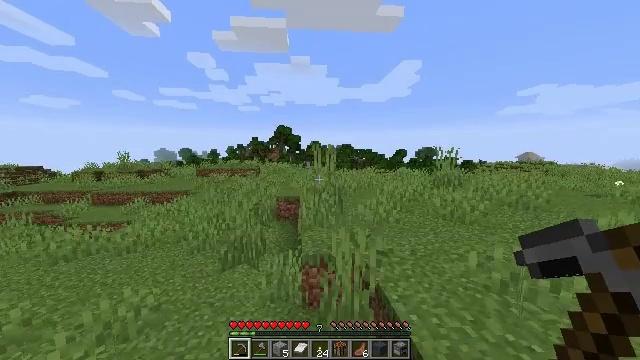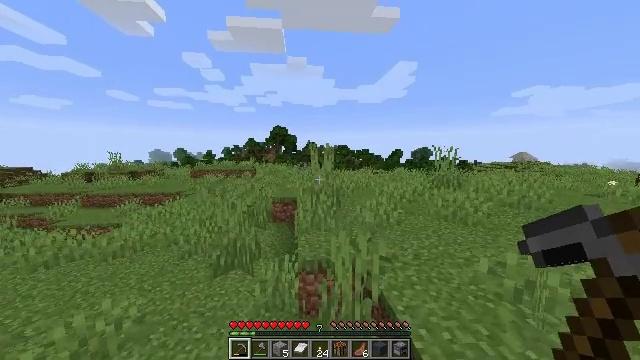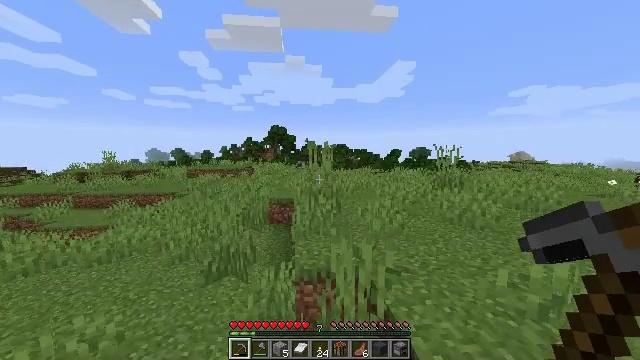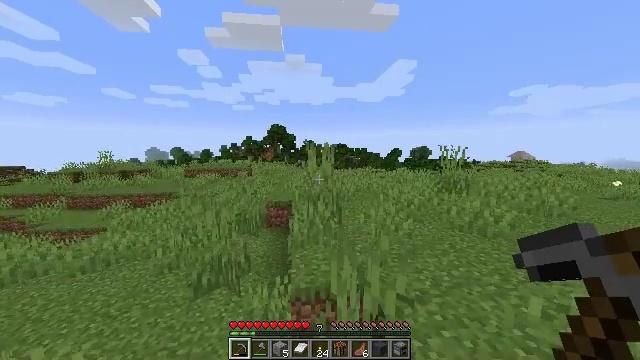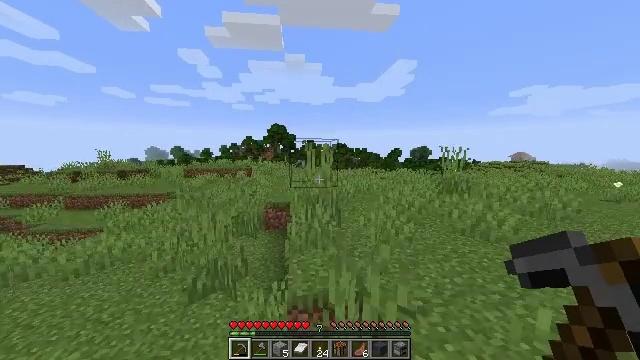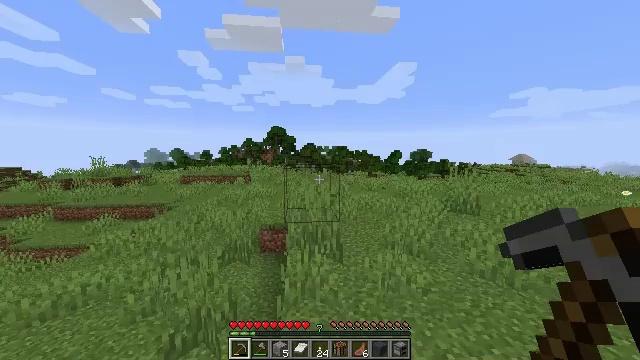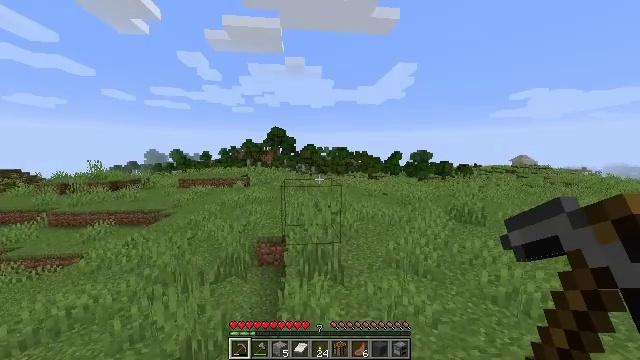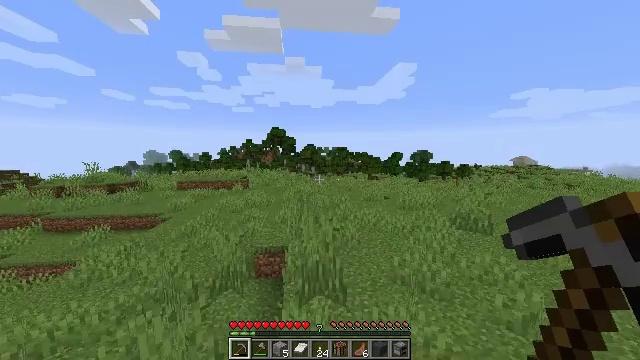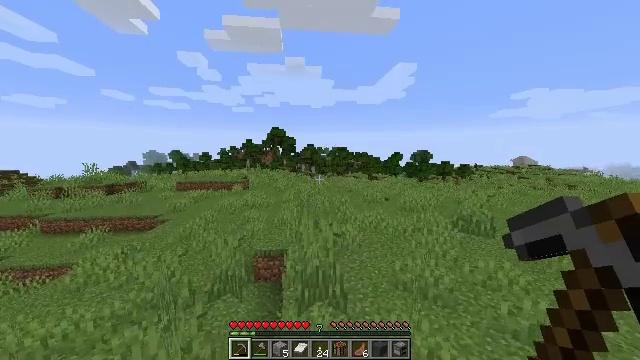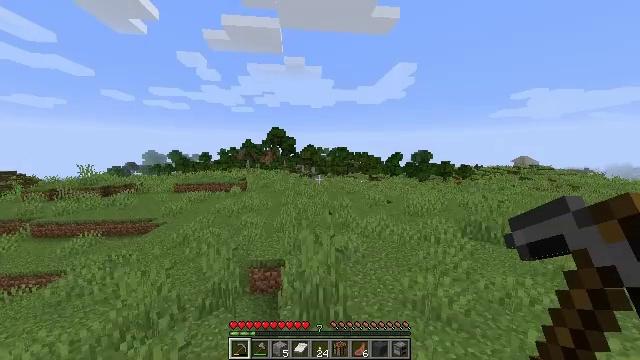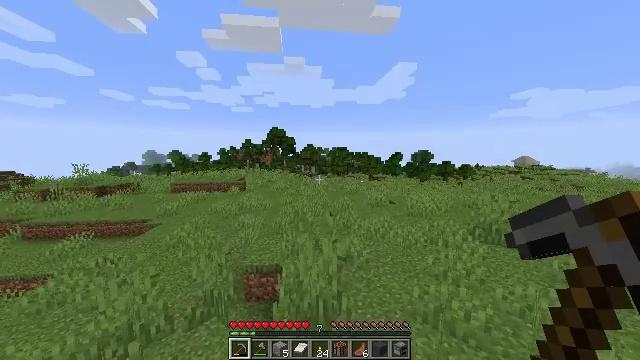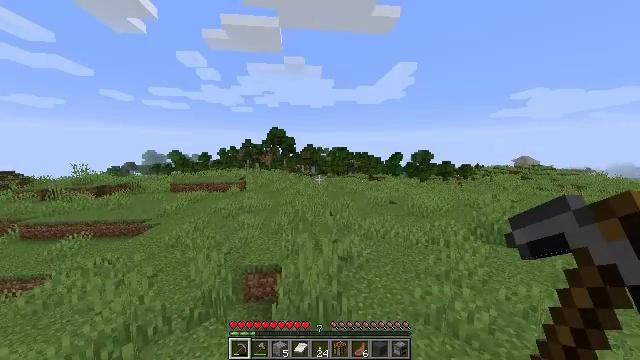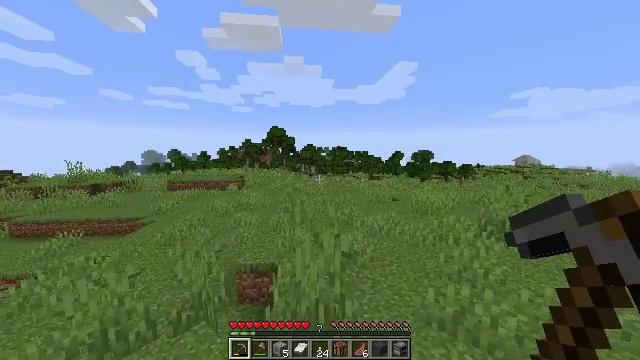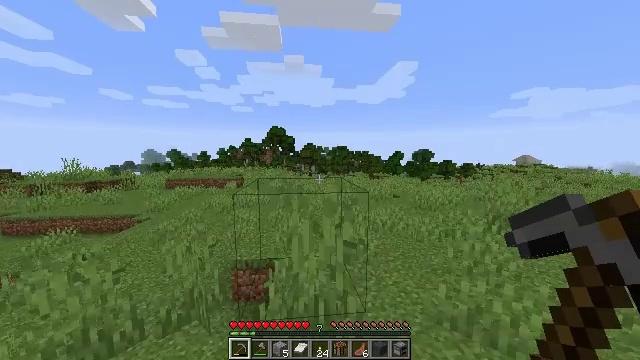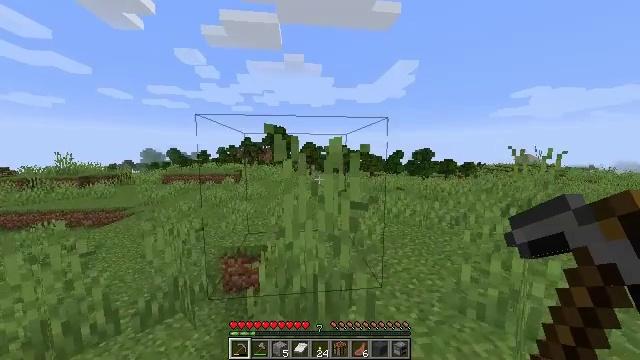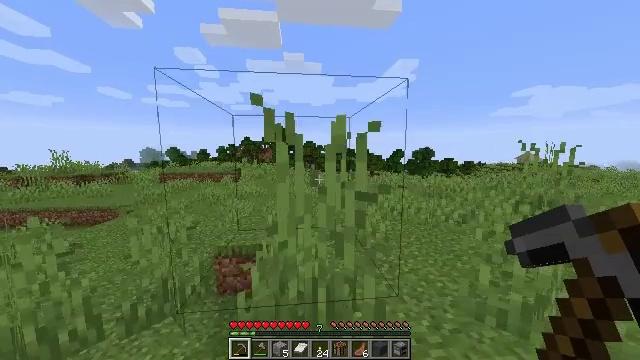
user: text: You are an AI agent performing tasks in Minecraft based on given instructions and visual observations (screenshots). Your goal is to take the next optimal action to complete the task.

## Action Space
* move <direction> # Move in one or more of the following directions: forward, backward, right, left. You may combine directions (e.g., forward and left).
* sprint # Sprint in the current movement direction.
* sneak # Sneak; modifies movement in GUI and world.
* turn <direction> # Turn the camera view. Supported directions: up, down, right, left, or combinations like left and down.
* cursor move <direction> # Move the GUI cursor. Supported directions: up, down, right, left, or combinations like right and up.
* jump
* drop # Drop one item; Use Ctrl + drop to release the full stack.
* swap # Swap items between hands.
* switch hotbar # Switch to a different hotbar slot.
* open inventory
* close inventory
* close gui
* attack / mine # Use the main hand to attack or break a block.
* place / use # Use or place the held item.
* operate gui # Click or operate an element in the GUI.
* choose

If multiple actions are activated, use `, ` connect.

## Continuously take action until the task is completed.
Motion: motion action
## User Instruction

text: Harvest a pumpkin from the field.
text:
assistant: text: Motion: move forward, sprint
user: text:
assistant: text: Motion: move forward, sprint
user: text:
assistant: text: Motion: move forward, sprint
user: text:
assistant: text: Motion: move forward, sprint, jump
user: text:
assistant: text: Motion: move forward, sprint, jump
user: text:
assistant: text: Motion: move forward, sprint, jump
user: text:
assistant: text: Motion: move forward, sprint, jump
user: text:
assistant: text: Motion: move forward, sprint, jump
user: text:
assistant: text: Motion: move forward, sprint, jump
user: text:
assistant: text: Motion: move forward, sprint, jump
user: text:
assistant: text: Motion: move forward, sprint, jump
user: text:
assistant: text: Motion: move forward, sprint
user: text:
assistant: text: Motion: move forward, sprint
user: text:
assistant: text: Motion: move forward, sprint
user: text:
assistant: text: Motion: move forward, sprint
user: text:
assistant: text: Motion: move forward, sprint
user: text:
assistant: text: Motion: move forward, sprint
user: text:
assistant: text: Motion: move forward, sprint
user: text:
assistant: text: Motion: move forward, sprint
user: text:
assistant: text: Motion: move forward, sprint
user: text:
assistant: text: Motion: move forward, sprint
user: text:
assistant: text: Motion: move forward, sprint
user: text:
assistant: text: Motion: move forward, sprint
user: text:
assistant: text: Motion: move forward, sprint
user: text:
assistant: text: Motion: move forward, sprint
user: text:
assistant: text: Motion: move forward, sprint
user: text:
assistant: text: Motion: move forward, sprint
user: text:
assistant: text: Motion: move forward, sprint
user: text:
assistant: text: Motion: move forward, sprint
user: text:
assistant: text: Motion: move forward, sprint, turn left